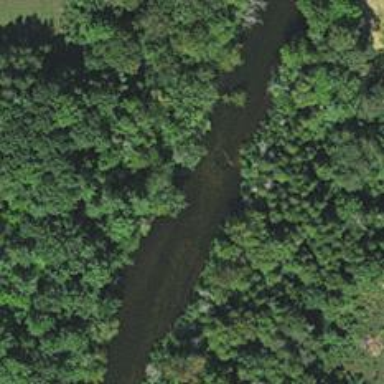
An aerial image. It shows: Beautiful river scene.